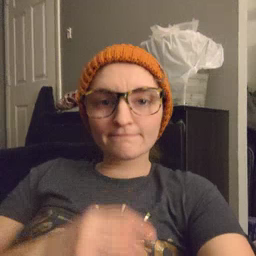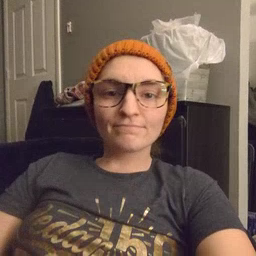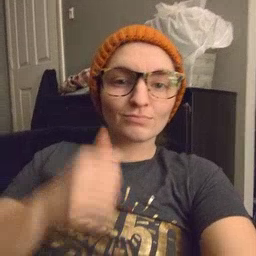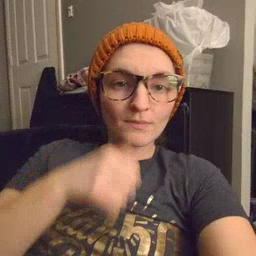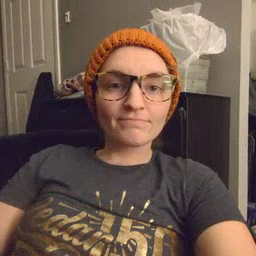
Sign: girl